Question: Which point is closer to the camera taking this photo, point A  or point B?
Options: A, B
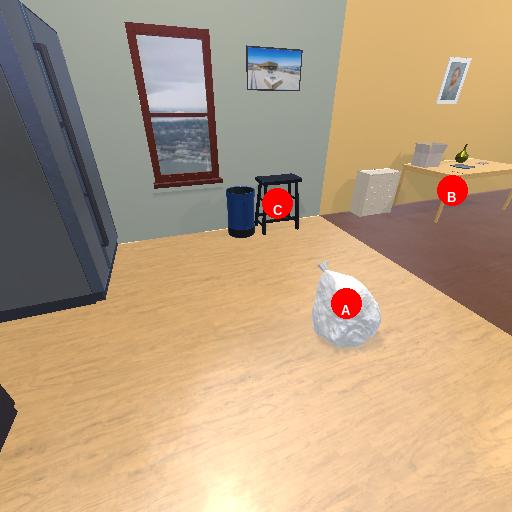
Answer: A